Field crop: maize
Growth stage: 2
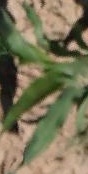
Species: maize